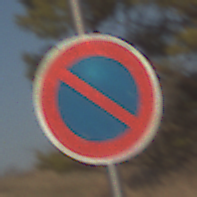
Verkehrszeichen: EingeschraenktesHalteverbot
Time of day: MorningAfternoon
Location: Outdoor (Nature)
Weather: PartlyCloudy
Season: NotSpecified
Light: Natural